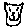
Label: cat